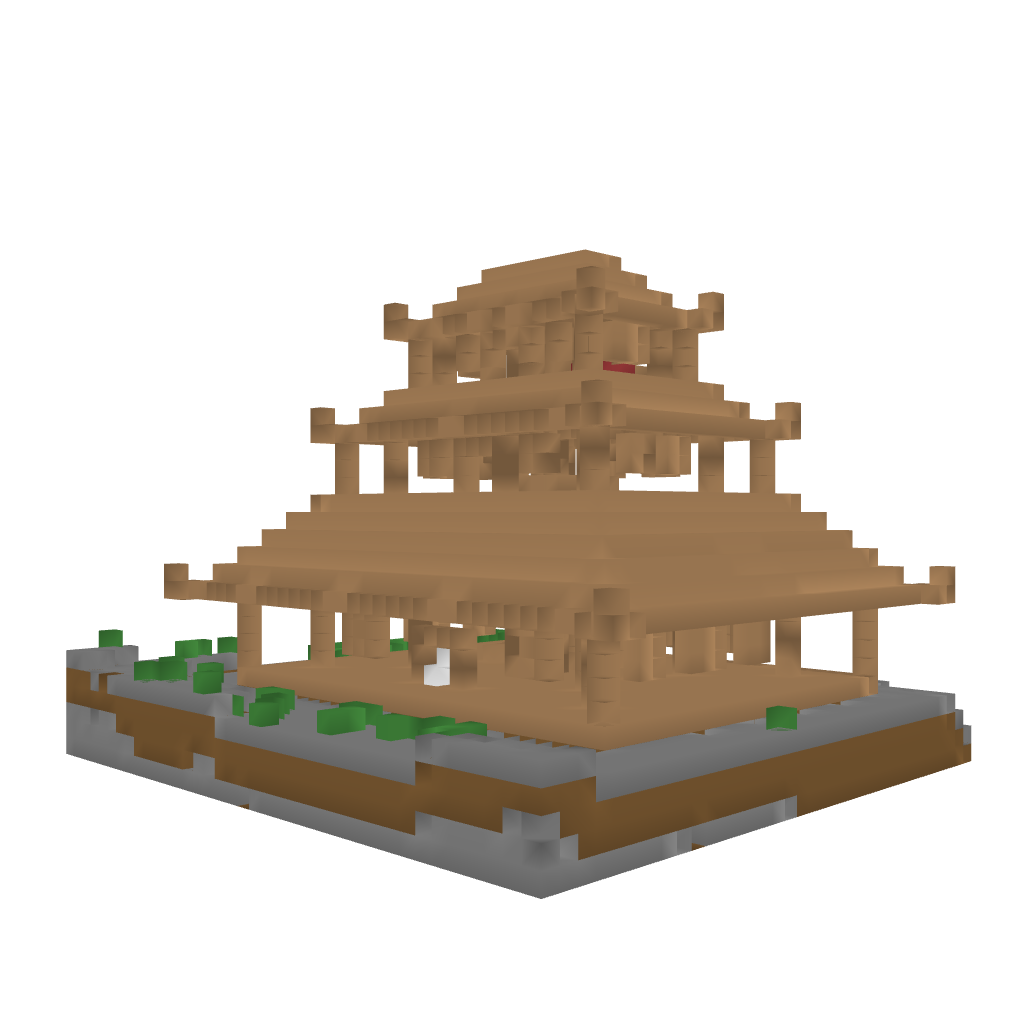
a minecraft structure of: large pagoda (just house) good quality